Aerial crown-view tile of a tropical tree (Barro Colorado Island, Panama), acquired 20250715:
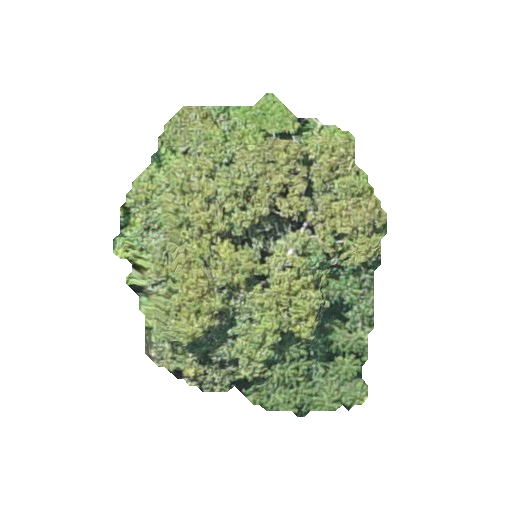
Species: Aiouea montana
GBIF accepted scientific name: Aiouea montana
Crown area: 96.357 m²